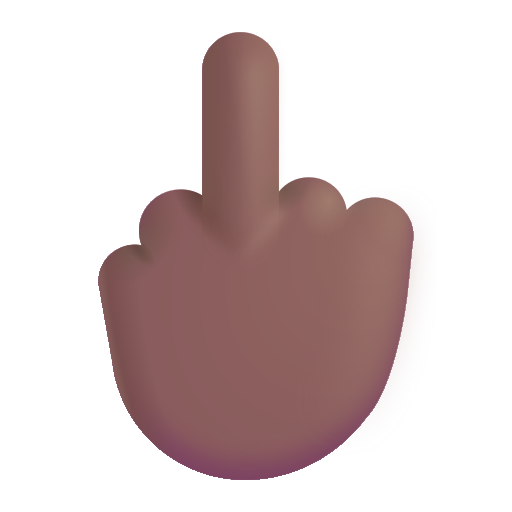
middle finger color  dark